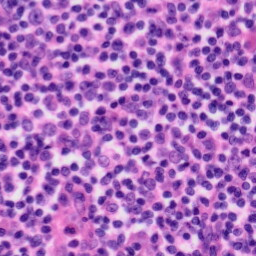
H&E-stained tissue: Tonsil